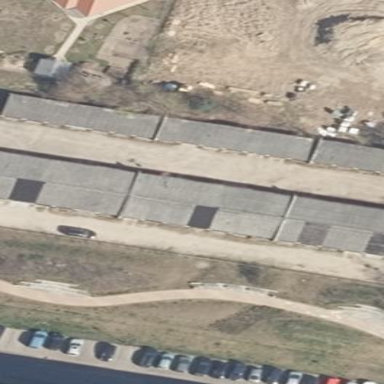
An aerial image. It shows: Group of garages.